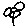
Label: flower